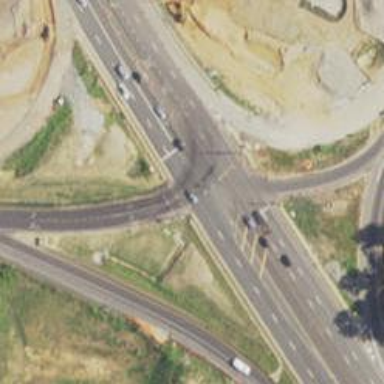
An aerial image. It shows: Primary highway with asphalt surface leading to roundabout.